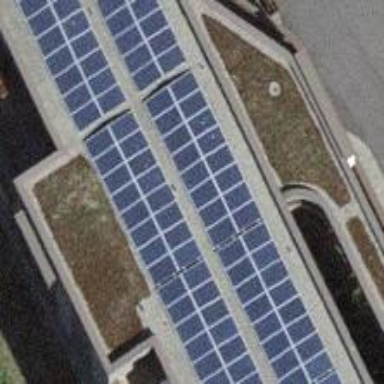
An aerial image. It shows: Solar power generator.